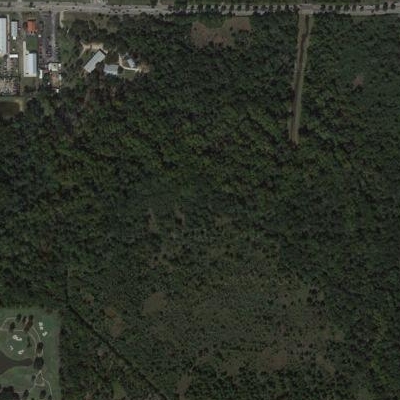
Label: Forest